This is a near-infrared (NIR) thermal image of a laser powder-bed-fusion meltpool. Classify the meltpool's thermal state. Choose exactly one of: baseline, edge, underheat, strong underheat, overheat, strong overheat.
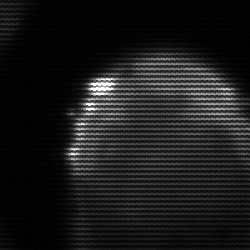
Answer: edge